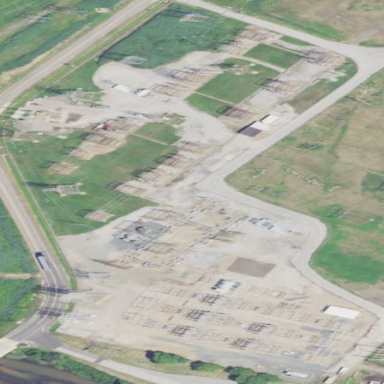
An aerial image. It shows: Power substation enclosed by fence.